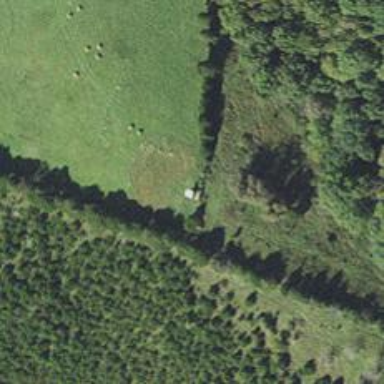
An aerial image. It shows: Hunting stand.